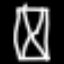
Label: hourglass